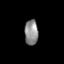
Tissue: lung
Cell type: Epithelial cells
Senescence score: 0.5891
Nuclear area (px): 332
Mean DAPI intensity: 141.545